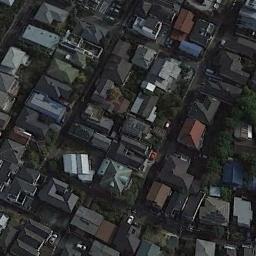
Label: dense_residential